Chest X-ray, AP view. Patient: 70 years old, sex M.
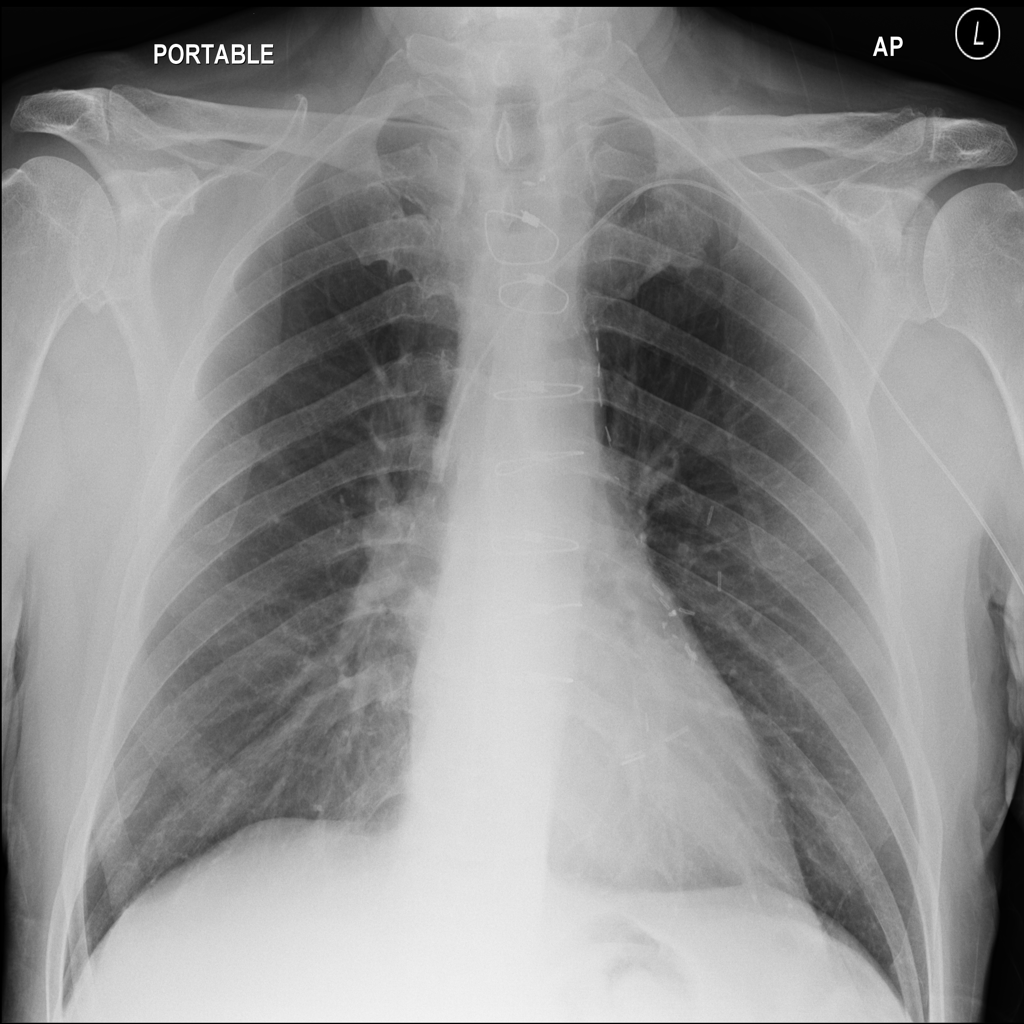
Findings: No Finding